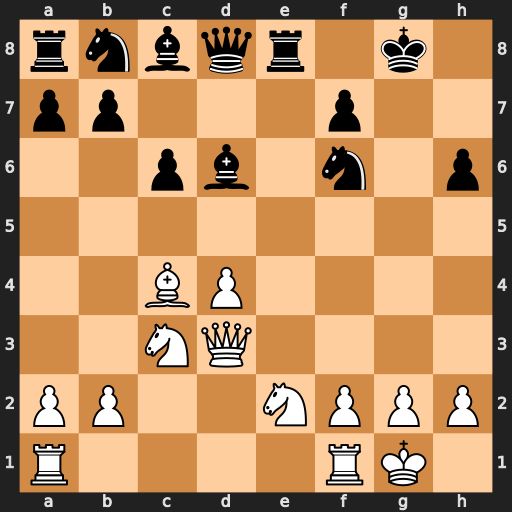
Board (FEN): rnbqr1k1/pp3p2/2pb1n1p/8/2BP4/2NQ4/PP2NPPP/R4RK1
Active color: w
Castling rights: -
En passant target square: -
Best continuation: Qg6+ Kh8 Bxf7